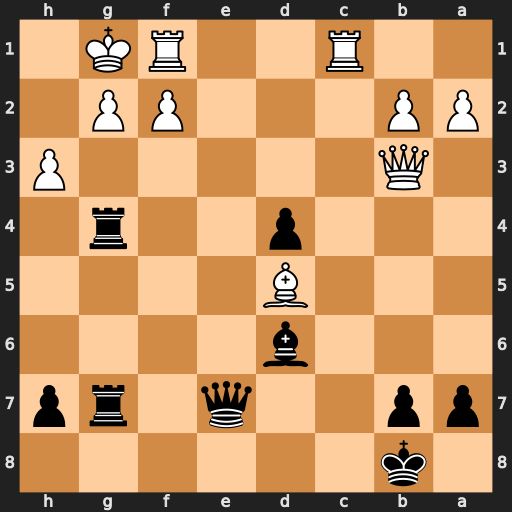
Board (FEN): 1k6/pp2q1rp/3b4/3B4/3p2r1/1Q5P/PP3PP1/2R2RK1
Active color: b
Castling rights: -
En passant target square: -
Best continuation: Rxg2+ Bxg2 Qe4 Qg3 Rxg3